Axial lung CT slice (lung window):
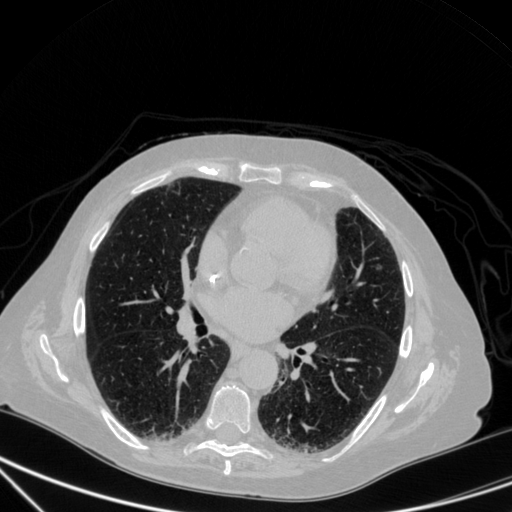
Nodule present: yes
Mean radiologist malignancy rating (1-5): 3.25